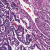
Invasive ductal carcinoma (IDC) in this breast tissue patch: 1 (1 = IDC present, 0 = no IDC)